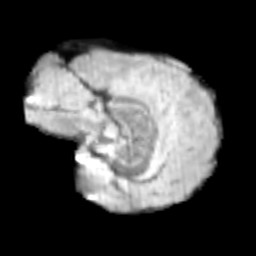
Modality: T2w
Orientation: sagittal
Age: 9
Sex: male
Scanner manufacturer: siemens
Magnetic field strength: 3 T
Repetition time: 3.8 s
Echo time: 0.07 s